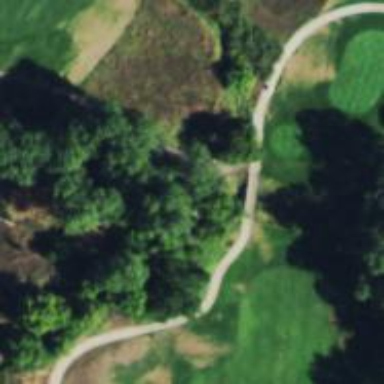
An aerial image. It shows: Bridge over golf cart path. The path is specifically designed for golf carts.